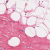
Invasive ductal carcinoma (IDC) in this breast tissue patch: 0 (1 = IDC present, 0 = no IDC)